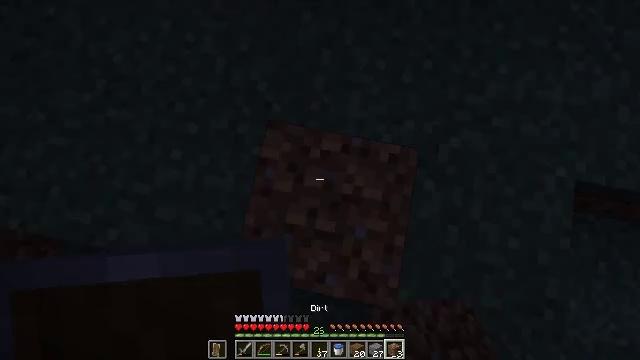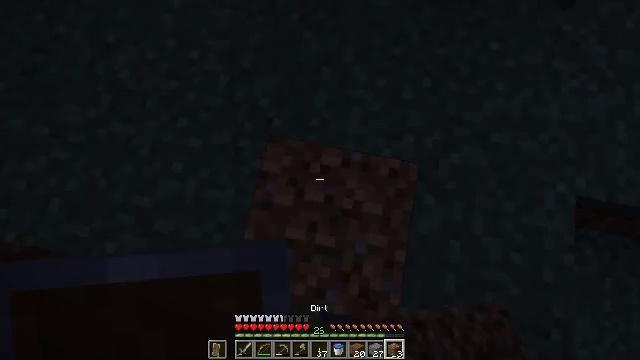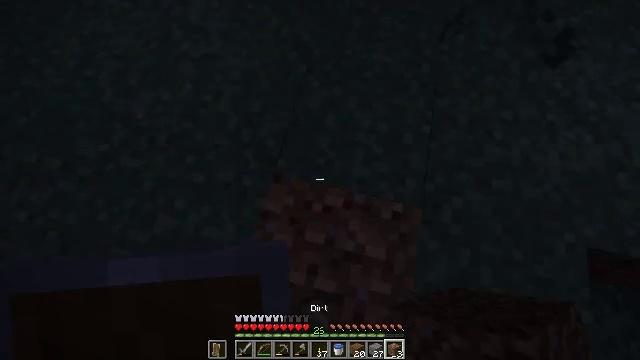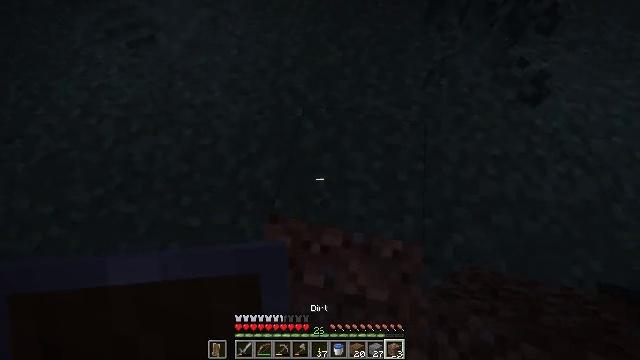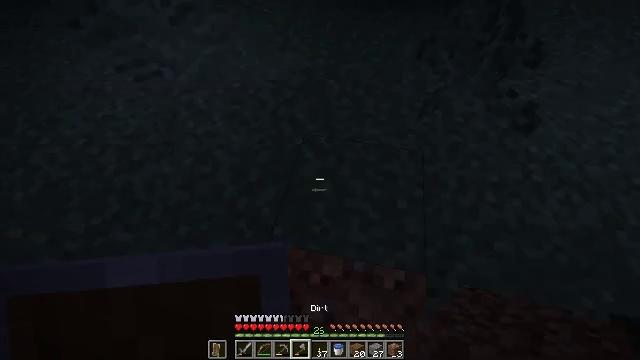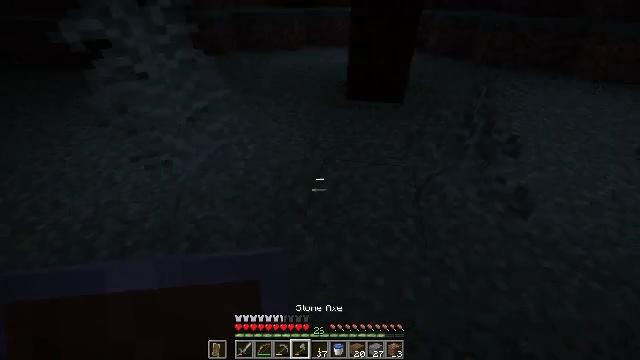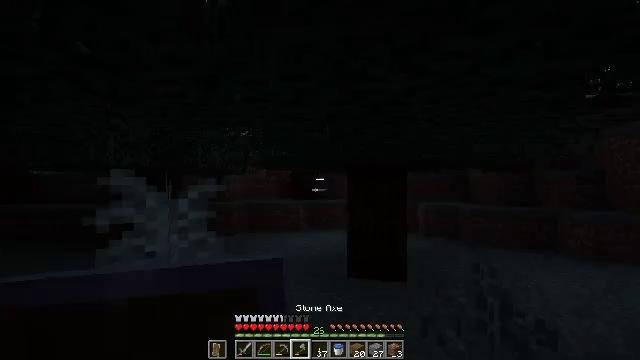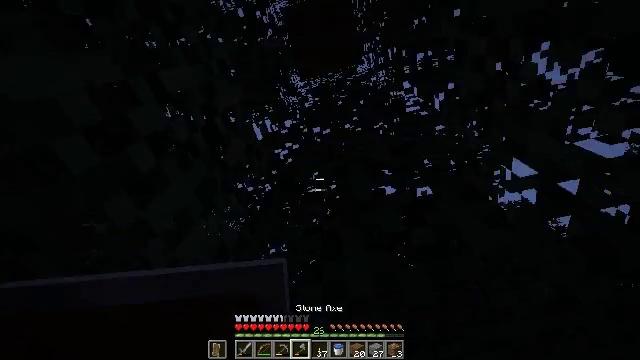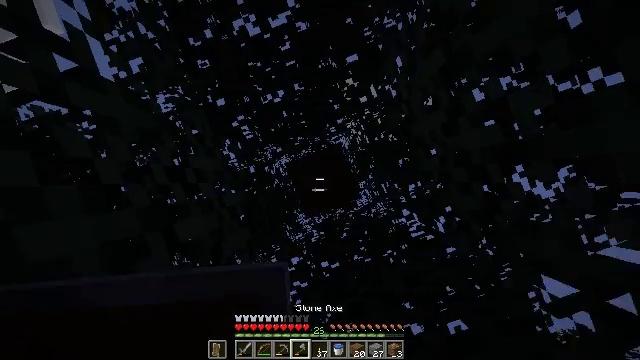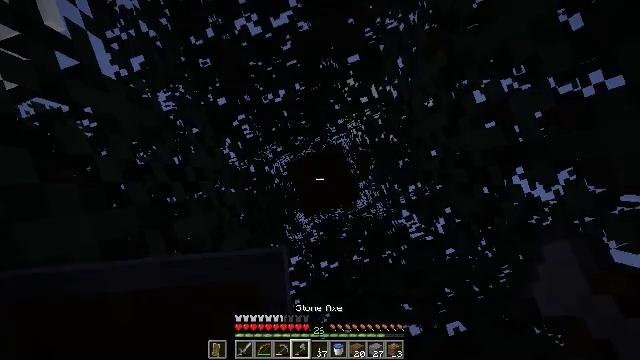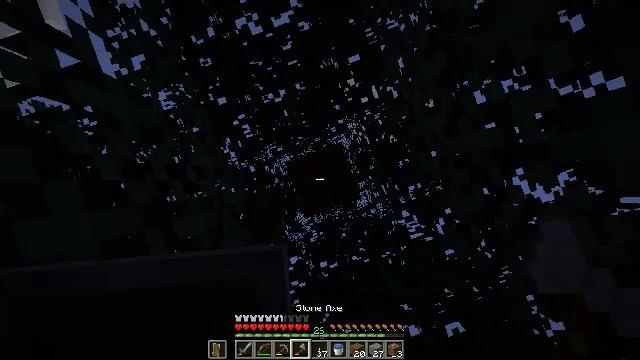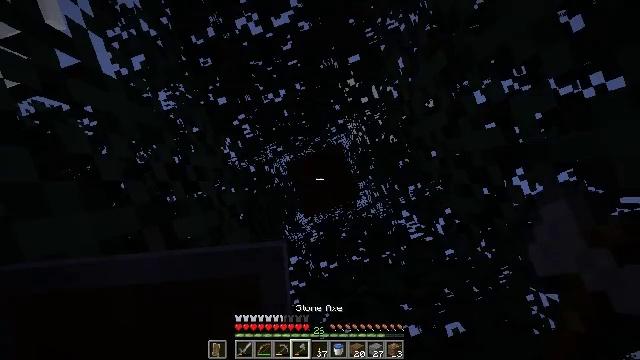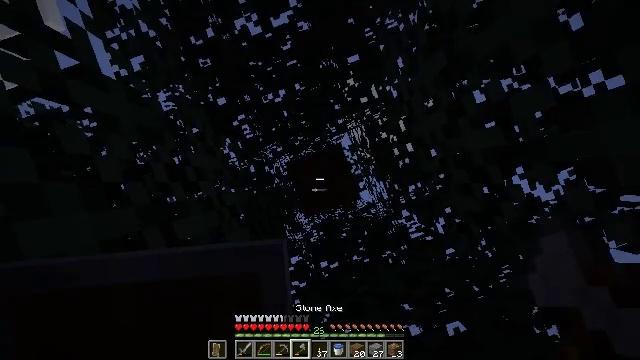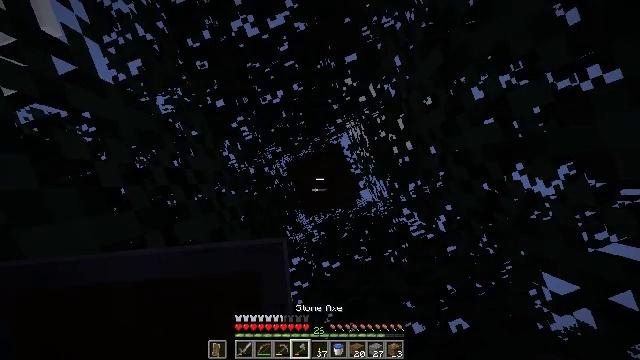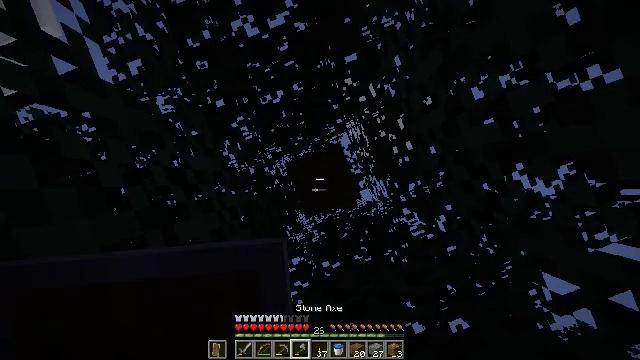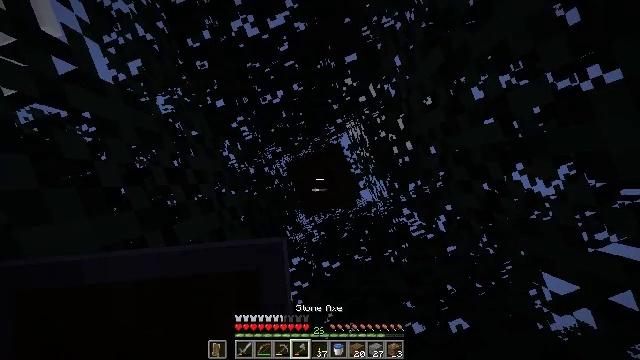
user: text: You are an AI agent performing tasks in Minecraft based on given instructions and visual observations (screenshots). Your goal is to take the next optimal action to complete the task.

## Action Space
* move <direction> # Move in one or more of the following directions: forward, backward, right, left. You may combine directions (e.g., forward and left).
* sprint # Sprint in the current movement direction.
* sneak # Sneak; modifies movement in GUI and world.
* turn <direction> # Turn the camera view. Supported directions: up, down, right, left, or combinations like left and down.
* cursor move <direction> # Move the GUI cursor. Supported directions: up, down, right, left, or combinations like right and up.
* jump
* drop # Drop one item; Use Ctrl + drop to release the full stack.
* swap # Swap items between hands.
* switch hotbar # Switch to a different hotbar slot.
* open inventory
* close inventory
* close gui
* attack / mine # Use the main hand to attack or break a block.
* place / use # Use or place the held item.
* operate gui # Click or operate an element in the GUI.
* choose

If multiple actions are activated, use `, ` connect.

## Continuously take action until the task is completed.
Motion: motion action
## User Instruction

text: Collect spruce log for building materials.
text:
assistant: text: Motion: turn up
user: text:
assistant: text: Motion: turn left and up
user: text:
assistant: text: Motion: turn right and up
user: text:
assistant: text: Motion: turn up, switch to hotbar 4
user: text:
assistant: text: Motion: turn up, switch to hotbar 4
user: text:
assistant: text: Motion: turn up
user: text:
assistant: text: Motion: turn left and up
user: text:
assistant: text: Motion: turn left and up
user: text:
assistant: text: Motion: turn up
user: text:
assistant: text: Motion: no_op
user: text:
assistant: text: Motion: no_op
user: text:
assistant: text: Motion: no_op
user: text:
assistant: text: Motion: turn left and up, attack / mine
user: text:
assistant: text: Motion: attack / mine
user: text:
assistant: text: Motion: attack / mine
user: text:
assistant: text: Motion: attack / mine
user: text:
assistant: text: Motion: attack / mine
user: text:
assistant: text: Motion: attack / mine
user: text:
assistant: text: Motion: attack / mine
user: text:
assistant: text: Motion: attack / mine
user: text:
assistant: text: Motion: attack / mine
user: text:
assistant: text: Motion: attack / mine
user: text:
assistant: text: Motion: attack / mine
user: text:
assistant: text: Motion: attack / mine
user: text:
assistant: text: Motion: attack / mine
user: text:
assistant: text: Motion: attack / mine
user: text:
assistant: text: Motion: attack / mine
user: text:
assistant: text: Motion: attack / mine
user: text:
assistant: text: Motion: attack / mine
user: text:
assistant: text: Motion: attack / mine